Question: I'm trying this example:

'''
p = 10000
n = 12
r = 8
t = int(input("Enter the number of months the money will be compounded "))
a = p (1 + (r/n)) ** n,t
print (a)
'''
.. but the error is:
'TypeError: 'int' object is not callable'
Is Python seeing p as a function? If so, is there no way I could do it without importing modules?
Thanks!
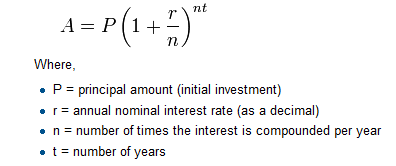
Answer: Assuming you are using python 3..
'''
p = 10000
n = 12
r = 8
t = int(input("Enter the number of months the money will be compounded: "))
a = p * (1 + (r / n)) ** (n * t)
print(a)
'''
Also double check the units for 't', is it in months or years? The formula seems to suggest years (if 'n = 12' is months per year) but you are prompting for months.
If in python 2.x you would need to import division from '__future__', or convert r to float first. And you would use 'raw_input' for the prompt.